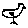
Label: bird